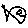
Label: fish